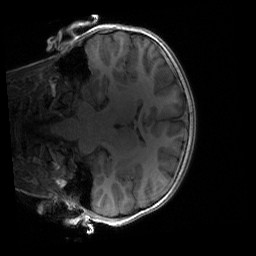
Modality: T1w
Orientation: coronal
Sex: male
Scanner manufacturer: siemens
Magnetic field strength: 3 T
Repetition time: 1.9 s
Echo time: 0.00243 s